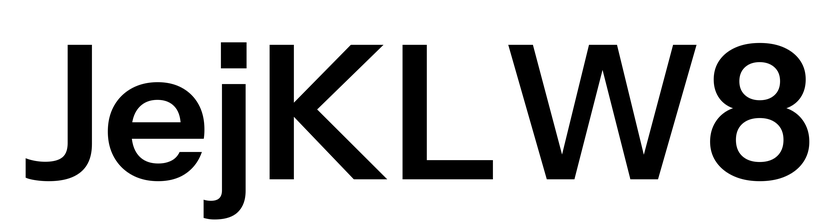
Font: InstrumentSans_SemiBold